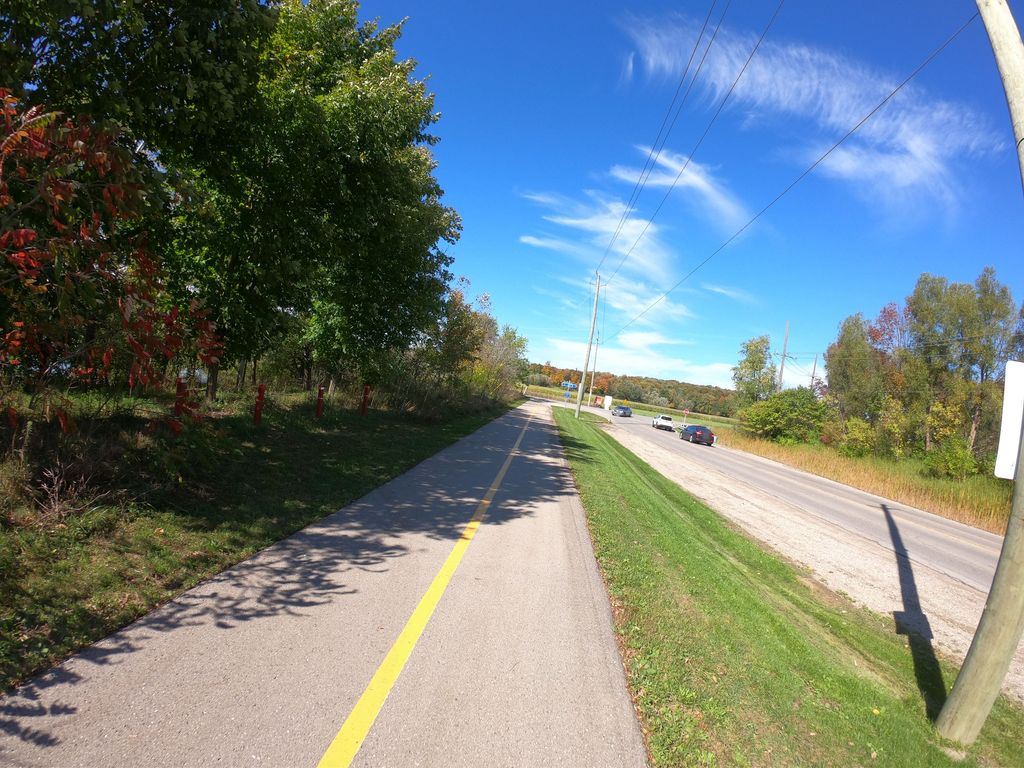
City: kitchener-waterloo